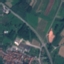
Land use / land cover: Highway